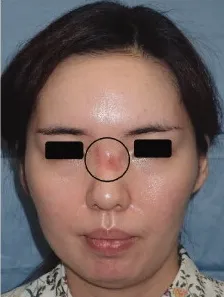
(a) Findings on the first examination: Redness and capillary dilatation were observed in the nose root region over the dorsum of the nose, indicated by the circle.
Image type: medical_photograph (oral_photograph)